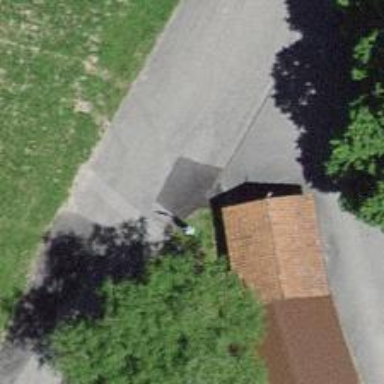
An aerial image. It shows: Bus stop with platform for public transport.